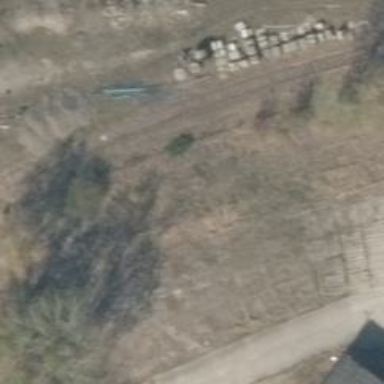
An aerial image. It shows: Abandoned railway yard is depicted.